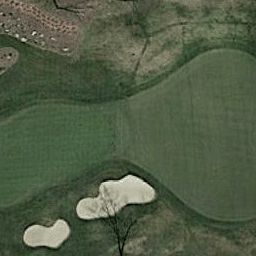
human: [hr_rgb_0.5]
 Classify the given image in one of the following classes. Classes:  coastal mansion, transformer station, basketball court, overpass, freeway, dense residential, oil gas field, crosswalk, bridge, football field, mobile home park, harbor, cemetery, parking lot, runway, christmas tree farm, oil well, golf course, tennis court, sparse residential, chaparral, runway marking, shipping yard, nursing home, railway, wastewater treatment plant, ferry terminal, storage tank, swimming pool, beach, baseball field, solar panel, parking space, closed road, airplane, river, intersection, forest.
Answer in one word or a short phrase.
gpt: golf course